Question: Count the number of objects in the diagram.
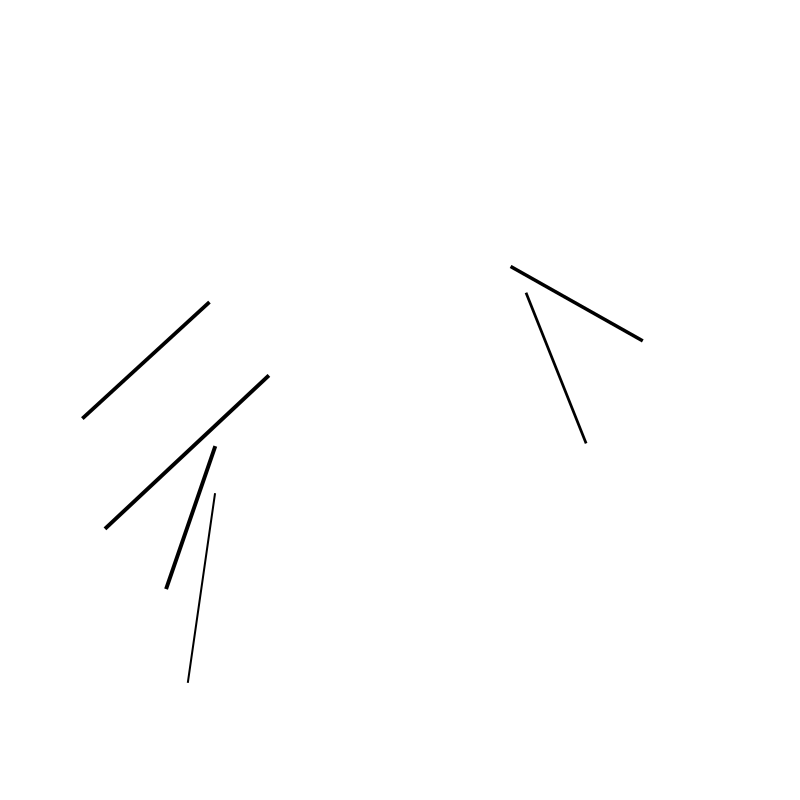
Answer: 6